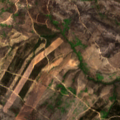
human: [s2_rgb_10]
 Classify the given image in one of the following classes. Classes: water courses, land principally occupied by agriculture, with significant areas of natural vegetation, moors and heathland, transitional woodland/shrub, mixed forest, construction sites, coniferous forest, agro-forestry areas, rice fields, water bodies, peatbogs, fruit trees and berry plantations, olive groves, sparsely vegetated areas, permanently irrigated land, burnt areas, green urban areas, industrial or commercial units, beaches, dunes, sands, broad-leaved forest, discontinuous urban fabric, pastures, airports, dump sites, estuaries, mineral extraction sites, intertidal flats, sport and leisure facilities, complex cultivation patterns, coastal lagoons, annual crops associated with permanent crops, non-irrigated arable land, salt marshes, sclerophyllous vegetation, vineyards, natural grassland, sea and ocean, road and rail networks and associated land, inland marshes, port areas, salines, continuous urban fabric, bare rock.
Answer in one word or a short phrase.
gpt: transitional woodland/shrub